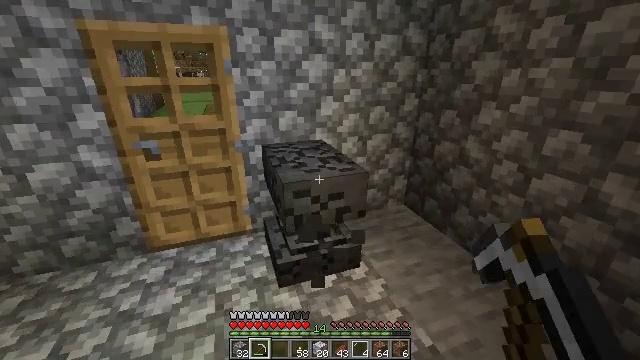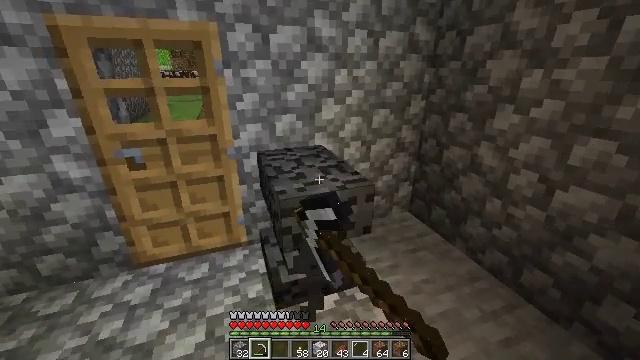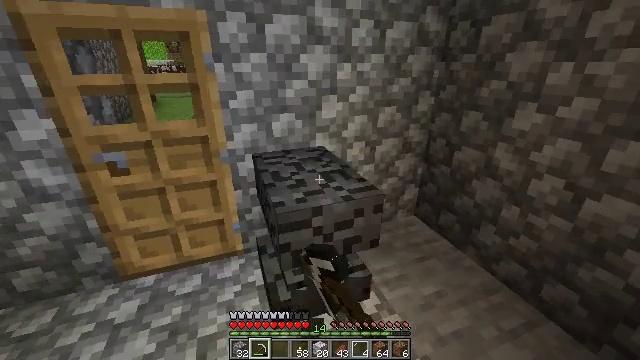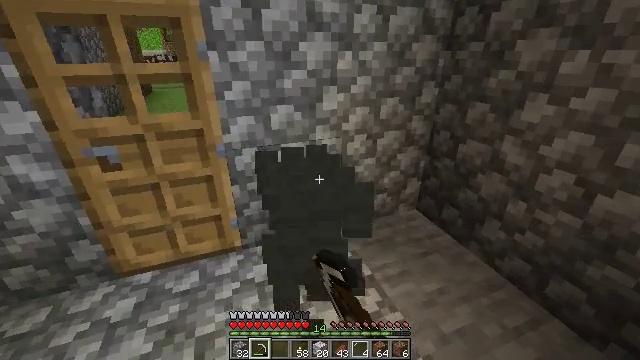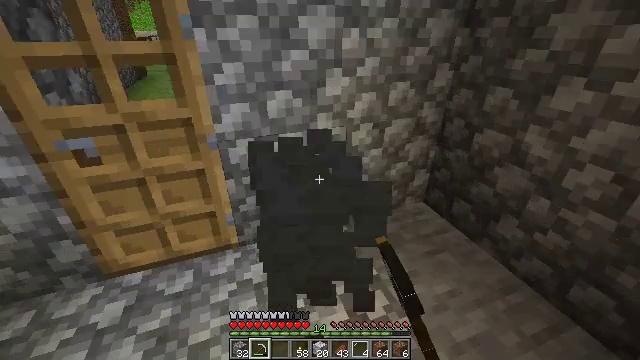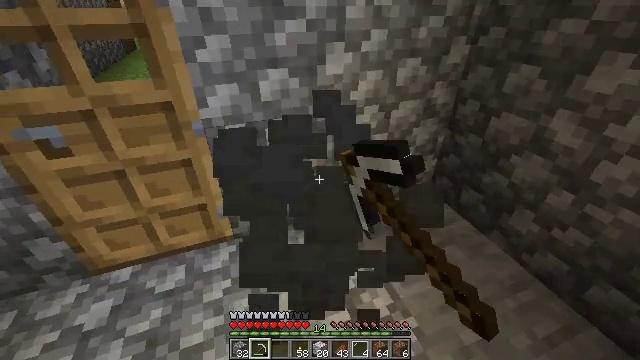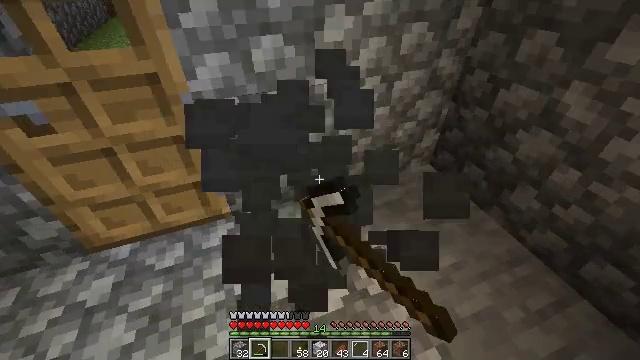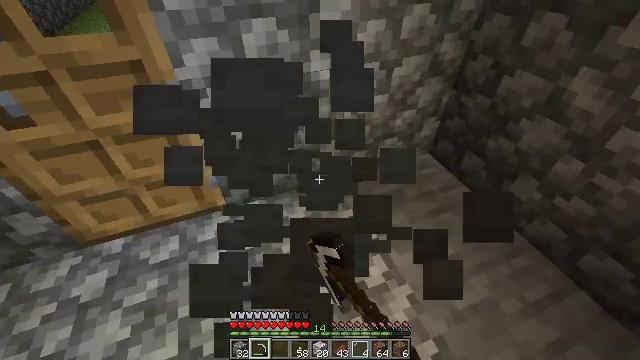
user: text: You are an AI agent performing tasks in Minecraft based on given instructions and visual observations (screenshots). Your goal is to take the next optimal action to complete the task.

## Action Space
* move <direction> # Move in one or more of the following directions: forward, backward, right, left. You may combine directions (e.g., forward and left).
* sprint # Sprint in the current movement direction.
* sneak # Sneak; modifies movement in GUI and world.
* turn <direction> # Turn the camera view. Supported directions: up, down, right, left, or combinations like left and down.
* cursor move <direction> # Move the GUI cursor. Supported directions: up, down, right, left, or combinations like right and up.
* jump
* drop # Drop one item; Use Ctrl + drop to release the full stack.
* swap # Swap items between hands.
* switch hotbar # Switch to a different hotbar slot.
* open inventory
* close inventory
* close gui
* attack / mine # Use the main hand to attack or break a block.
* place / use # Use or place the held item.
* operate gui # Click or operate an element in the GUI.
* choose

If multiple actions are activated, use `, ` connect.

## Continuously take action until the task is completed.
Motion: motion action
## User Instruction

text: Reuse the anvil by mining it.
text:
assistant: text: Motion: move forward, attack / mine
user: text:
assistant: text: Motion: move forward, turn down, attack / mine
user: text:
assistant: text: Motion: move forward, turn down, attack / mine
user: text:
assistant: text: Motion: move forward, turn down, attack / mine
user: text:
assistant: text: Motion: turn down, attack / mine
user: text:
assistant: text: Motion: turn down, attack / mine
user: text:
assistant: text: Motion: turn down, attack / mine
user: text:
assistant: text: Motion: attack / mine